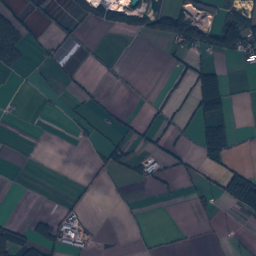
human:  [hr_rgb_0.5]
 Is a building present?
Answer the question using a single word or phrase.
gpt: yes

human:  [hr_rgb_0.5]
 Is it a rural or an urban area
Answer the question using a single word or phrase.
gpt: rural

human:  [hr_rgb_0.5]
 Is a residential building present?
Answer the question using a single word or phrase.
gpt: yes

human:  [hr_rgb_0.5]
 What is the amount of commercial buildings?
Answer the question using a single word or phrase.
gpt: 1

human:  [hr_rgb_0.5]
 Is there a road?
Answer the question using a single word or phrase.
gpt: yes

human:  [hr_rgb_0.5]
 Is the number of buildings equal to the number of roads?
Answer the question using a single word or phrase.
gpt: no

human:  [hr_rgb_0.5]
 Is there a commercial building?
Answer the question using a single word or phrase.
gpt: yes

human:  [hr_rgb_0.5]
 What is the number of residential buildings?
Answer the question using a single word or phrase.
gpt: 20

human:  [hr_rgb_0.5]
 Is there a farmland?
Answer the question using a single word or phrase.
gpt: yes

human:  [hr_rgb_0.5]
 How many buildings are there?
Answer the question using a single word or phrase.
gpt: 21

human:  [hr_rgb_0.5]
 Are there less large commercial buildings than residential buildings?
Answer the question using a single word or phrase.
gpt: yes

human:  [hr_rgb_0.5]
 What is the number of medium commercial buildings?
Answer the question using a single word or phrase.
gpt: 0

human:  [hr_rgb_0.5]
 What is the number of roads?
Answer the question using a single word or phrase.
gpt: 29

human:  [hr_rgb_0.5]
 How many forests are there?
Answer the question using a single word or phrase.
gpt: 30

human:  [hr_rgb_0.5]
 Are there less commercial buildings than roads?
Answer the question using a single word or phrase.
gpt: yes

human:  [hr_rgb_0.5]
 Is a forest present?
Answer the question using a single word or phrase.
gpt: yes

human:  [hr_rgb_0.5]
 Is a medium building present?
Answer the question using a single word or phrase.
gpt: yes

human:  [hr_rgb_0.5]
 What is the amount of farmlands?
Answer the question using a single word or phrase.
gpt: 40

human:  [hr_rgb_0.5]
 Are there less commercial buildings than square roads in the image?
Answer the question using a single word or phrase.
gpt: no

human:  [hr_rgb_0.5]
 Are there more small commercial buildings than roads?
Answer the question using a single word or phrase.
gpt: no

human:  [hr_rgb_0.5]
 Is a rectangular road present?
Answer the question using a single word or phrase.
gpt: no

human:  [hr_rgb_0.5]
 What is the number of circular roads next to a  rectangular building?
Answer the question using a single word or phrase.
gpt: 0

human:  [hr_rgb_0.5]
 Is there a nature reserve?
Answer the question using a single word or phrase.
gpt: yes

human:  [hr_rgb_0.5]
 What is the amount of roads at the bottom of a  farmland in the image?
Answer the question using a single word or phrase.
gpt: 27

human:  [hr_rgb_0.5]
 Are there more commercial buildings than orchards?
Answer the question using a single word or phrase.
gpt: no

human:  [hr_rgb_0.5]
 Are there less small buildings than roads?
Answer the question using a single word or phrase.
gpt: yes

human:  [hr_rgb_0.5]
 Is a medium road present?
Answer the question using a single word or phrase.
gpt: no

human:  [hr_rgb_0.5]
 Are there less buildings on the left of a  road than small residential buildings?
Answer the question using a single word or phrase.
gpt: no

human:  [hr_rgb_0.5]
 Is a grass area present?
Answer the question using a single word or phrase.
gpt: yes

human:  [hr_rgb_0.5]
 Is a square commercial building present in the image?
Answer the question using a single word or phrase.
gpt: no

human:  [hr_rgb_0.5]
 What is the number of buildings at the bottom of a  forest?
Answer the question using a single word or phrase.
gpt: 21

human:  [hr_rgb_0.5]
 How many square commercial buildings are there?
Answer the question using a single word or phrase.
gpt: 0

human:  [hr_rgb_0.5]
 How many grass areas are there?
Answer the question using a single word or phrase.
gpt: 7

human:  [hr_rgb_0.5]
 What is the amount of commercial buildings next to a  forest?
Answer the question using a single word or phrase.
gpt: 1

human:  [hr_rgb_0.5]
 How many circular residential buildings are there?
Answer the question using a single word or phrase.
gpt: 3

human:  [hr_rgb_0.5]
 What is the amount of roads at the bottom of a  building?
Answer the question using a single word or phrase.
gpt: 22

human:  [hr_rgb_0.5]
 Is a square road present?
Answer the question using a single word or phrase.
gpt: no

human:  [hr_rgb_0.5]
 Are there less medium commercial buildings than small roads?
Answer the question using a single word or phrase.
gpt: yes

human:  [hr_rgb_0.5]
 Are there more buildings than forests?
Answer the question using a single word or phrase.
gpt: no

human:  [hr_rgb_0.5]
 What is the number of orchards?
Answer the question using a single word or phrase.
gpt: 6

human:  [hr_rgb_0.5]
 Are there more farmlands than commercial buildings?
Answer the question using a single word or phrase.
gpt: yes

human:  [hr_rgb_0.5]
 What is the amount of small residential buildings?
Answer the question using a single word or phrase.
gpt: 15

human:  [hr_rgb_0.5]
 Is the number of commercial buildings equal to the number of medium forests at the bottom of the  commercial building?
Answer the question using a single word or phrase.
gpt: yes

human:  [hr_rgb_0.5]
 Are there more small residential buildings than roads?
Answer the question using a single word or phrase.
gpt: no

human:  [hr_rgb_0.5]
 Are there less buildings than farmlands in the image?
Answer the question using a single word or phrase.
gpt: yes

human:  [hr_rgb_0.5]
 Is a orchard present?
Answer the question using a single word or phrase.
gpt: yes

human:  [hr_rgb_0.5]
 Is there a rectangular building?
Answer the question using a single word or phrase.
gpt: yes

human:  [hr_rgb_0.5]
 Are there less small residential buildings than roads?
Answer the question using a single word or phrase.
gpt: yes

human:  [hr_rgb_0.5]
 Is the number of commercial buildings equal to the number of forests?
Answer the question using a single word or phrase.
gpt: no

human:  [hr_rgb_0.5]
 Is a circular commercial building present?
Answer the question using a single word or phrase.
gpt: no

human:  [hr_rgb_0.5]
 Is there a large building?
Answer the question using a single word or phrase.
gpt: yes

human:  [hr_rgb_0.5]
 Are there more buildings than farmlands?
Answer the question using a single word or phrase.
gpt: no

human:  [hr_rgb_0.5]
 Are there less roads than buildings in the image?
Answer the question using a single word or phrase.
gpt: no

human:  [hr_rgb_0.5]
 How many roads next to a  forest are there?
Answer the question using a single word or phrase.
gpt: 29

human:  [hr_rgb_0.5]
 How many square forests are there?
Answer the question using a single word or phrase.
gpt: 0

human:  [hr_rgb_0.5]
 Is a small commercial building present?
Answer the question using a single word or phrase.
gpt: yes

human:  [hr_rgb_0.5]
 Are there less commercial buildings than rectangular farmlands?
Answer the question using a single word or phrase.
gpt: yes

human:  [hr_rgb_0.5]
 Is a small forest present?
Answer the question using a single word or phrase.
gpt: yes

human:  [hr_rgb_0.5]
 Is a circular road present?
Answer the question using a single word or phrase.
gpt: no

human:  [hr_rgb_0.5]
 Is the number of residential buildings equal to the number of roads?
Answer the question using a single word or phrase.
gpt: no

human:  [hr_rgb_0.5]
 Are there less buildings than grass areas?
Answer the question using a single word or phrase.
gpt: no

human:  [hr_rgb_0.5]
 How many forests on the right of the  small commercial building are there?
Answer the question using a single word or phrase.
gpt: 14

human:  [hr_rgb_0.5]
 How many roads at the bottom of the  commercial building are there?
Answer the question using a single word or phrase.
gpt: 8

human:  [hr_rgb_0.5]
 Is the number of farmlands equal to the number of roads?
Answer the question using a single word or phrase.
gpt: no